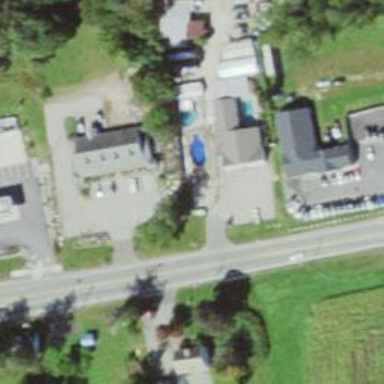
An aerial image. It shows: Swimming pool shop.